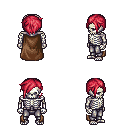
a pixel art fantasy rpg character, male body template, skeleton, brown cape, metal pants, ruby red pixie cut hairstyle, four views (front, back, left, right), 2x2 character sprite sheet, small pixel art, hard edges, no anti-aliasing